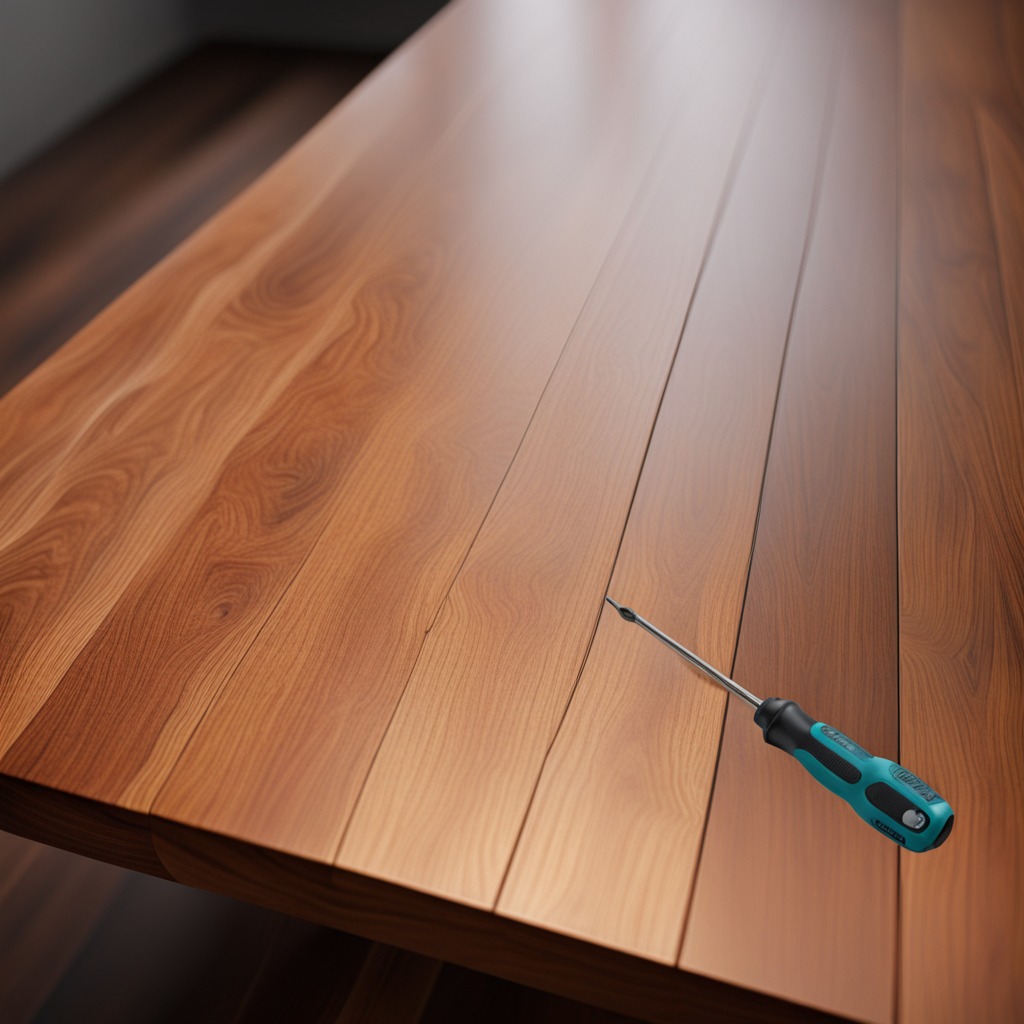
A screwdriver is lying on the wooden table in a carpentry studio with rich wood textures and side lighting.